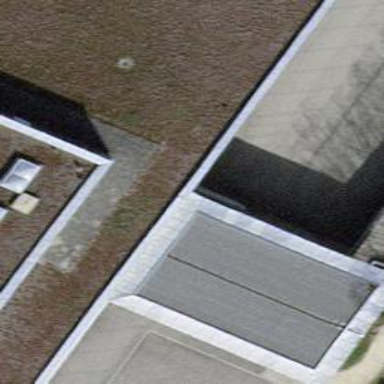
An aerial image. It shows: View of roof of building.